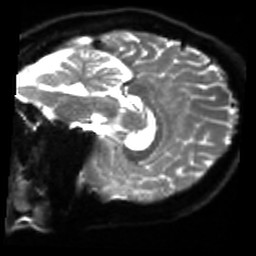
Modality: sbref
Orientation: sagittal
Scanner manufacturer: siemens
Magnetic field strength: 3 T
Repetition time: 4 s
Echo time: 0.0594 s